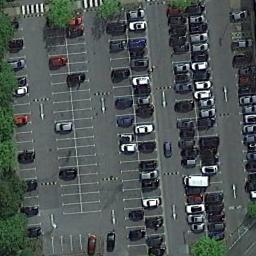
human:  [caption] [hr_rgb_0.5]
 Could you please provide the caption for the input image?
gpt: The parking lot has some neatly arranged cars .

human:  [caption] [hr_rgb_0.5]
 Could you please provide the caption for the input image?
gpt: The parking lot is next to some trees .

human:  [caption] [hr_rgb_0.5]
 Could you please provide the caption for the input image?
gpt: Many cars are in the parking lot .

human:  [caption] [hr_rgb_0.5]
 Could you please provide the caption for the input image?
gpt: The parking lot has some yellow signs and two rows of coconut trees .

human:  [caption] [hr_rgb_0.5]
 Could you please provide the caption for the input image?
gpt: There are some cars and some empty space on the parking lot .